Question: I'm getting an incorrect decrement of the reference count for the filemanager object.
'''
-(void) checkDb{
BOOL success;
// Create a FileManager object, we will use this to check the status of the database and to copy it over if required
NSFileManager *fileManager = [NSFileManager defaultManager];
// Check if the database has already been created in the users filesystem
success = [fileManager fileExistsAtPath:dbPath];
if (success)
{
//we found the file, we need to check version
sqlite3 *db;
//NSLog(@"Current Databasepath: %@",dbPath);
// Open the current db (found in the user's filessytem)
if(sqlite3_open([dbPath UTF8String], &db) == SQLITE_OK) {
const char *sql = "select dbversion from settings";
sqlite3_stmt *rs;
if(sqlite3_prepare_v2(db, sql, -1, &rs, NULL) == SQLITE_OK) {
if (sqlite3_step(rs) == SQLITE_ROW) {
//not eof
int curDbVersion=sqlite3_column_int(rs,0);
if (curDbVersion>=minDbVersion){
//good dbversion, no need to copy from resources
return;
}
}
}
sqlite3_finalize(rs);
}
sqlite3_close(db);
}
//we reached this section which means:
//either database was not found, or invalid db version
//so, we need to copy it from the resources directory (or maybe download it from internet?)
// Get the path to the database in the application package
NSString *dbPathFromApp = [[[NSBundle mainBundle] resourcePath] stringByAppendingPathComponent:dbName];
// Copy the database from the package to the users filesystem
[fileManager copyItemAtPath:dbPathFromApp toPath:dbPath error:nil];
[fileManager release];
'''
}
The program is running perfectly, but when I analyze it, I'm getting a warning.
Here's a screenshot of the warning that I'm getting:

Any hints of what might have I missed?
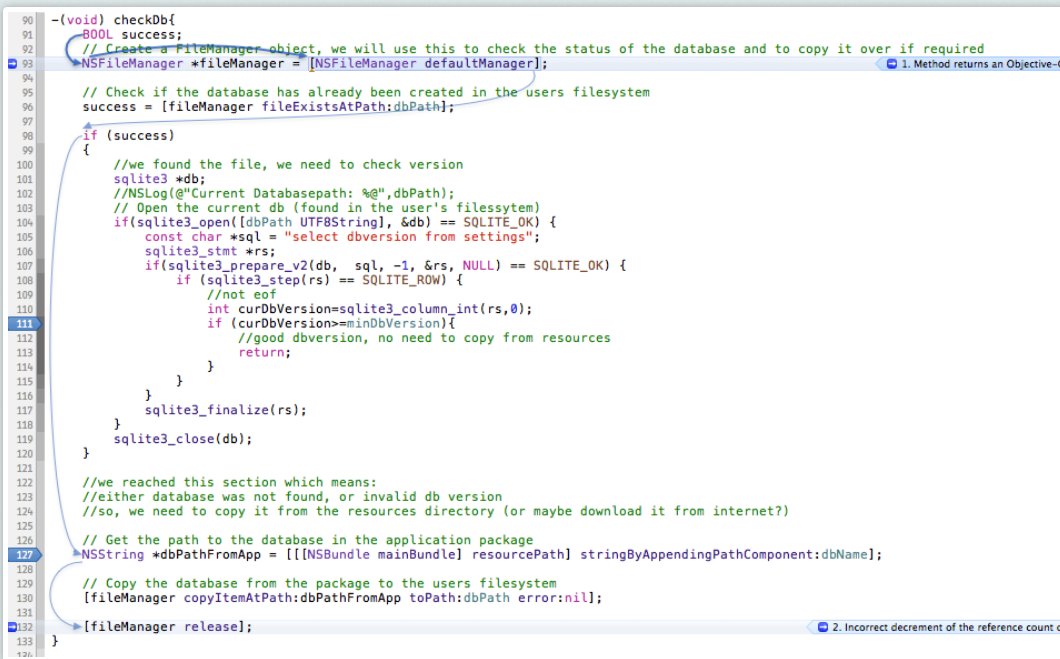
Answer: Note the line where you're creating your fileManager pointer:
'''
NSFileManager *fileManager = [NSFileManager defaultManager];
'''
The words 'copy', 'new', 'alloc', or 'retain' are nowhere to be found: you don't own the fileManager, therefore you should not release it.
Your last line:
'''
[fileManager release];
'''
is effectively trying to release the 'defaultFileManager', which you certainly don't own.